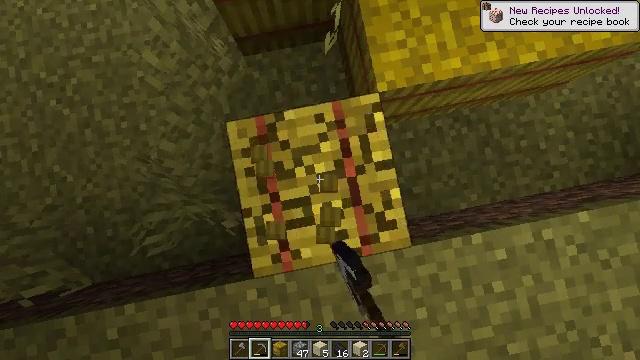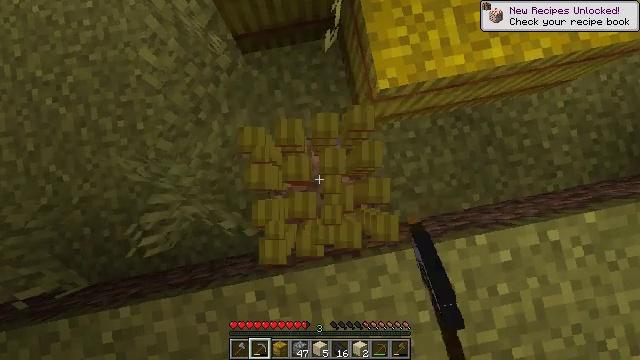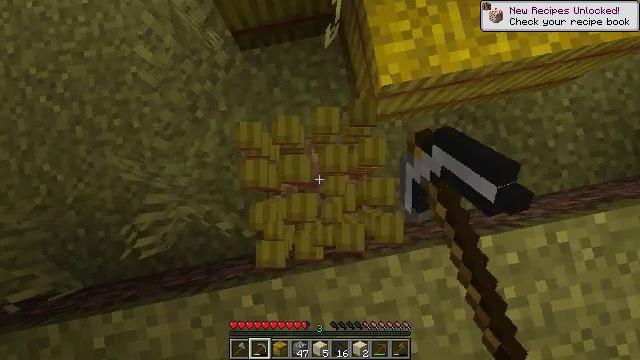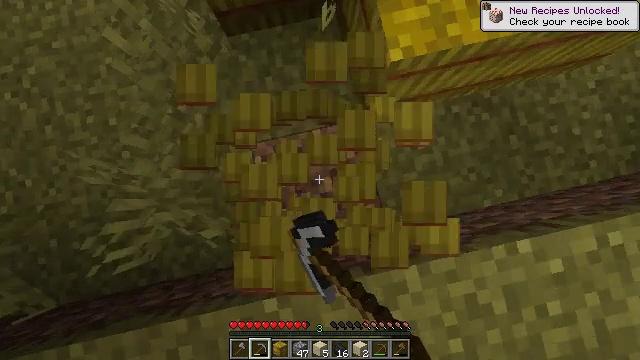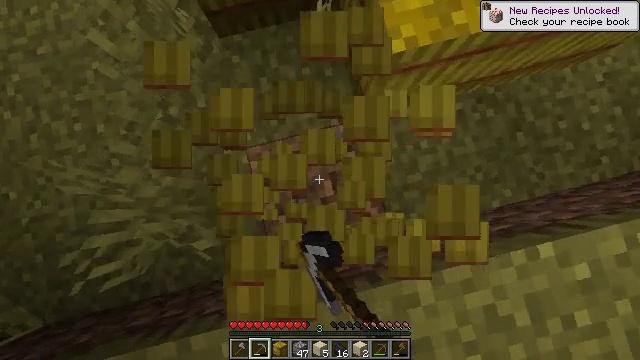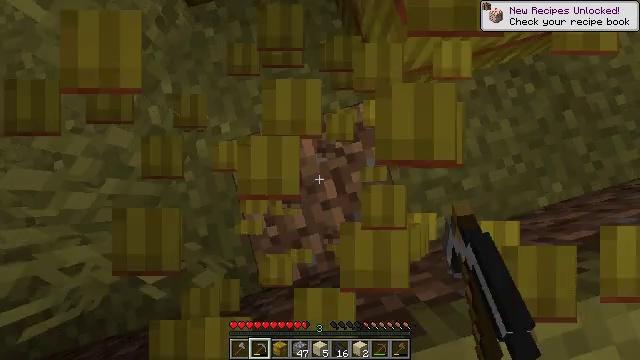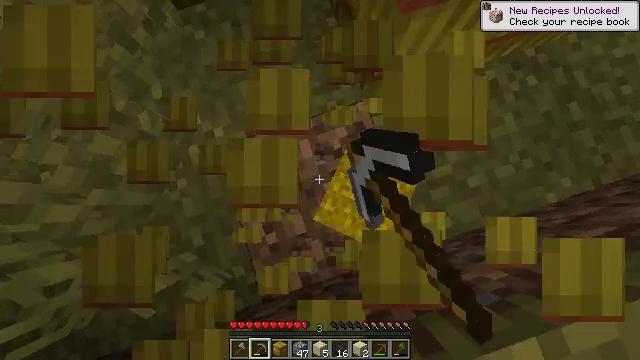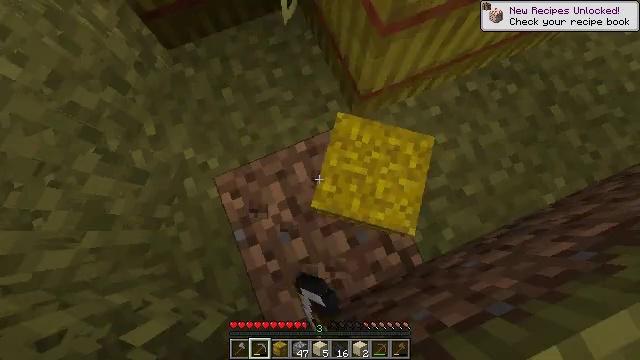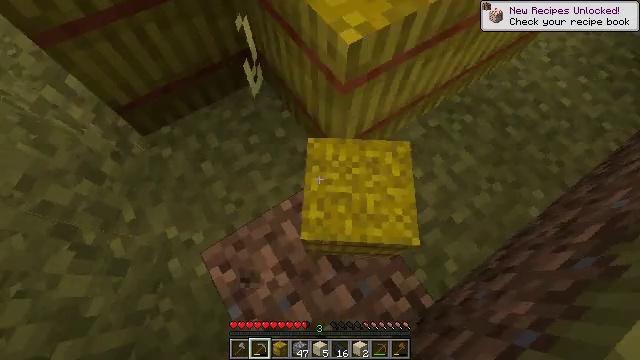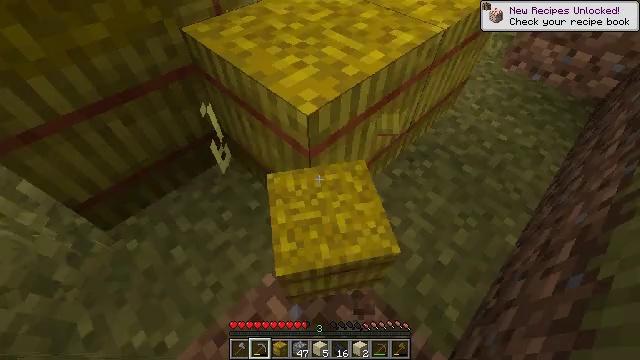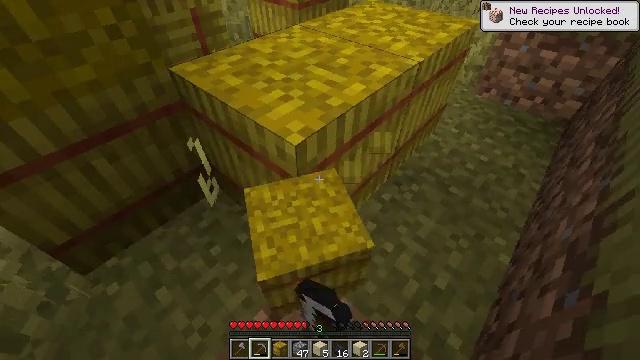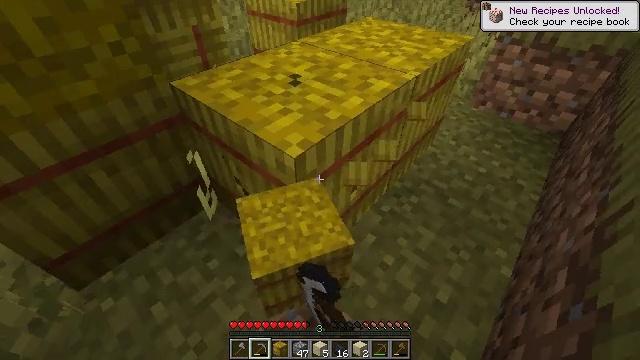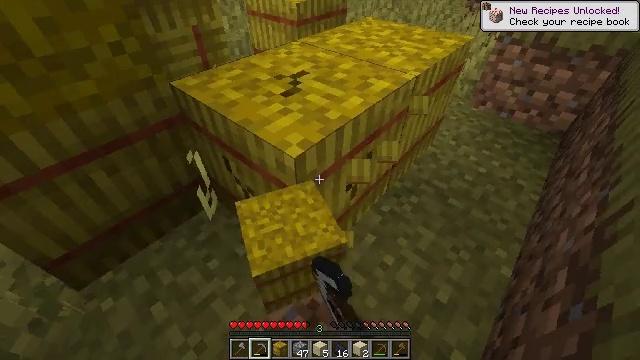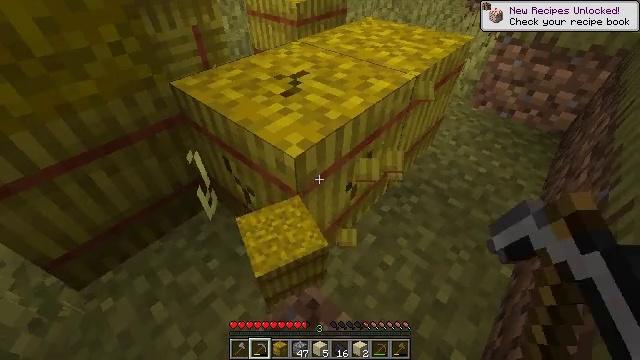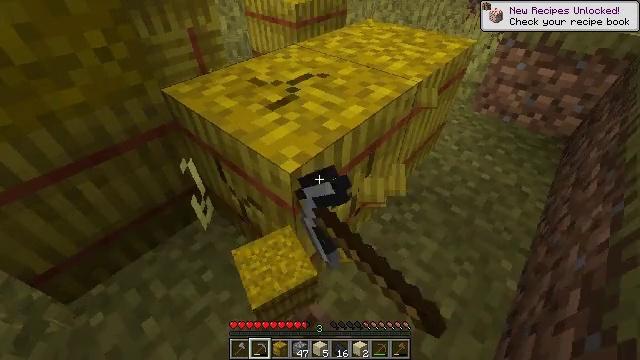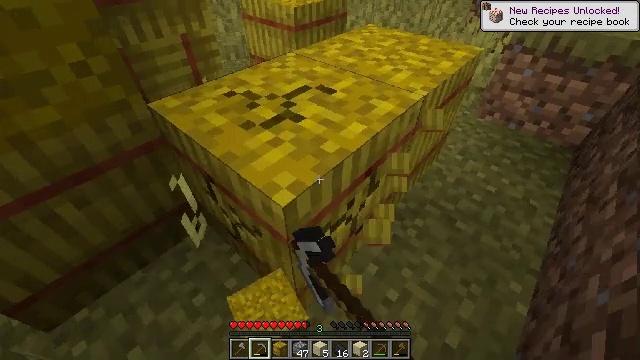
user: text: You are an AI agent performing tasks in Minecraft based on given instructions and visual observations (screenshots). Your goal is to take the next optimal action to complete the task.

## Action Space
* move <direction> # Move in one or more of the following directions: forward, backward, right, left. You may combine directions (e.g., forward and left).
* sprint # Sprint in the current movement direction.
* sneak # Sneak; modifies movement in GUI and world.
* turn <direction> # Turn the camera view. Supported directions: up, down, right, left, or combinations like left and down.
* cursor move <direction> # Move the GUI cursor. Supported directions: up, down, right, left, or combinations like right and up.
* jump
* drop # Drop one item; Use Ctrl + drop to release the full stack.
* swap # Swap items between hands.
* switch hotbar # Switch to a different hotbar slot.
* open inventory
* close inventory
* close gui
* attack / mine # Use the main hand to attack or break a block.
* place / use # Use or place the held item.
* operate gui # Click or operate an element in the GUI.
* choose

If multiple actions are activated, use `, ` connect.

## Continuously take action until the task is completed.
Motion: motion action
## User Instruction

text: Gather hay blocks from the farm.
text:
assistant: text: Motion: attack / mine
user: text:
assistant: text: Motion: attack / mine
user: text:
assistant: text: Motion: turn right, attack / mine
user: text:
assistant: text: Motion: turn right and up, attack / mine
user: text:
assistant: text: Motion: turn right, attack / mine
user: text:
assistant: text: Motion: turn right, attack / mine
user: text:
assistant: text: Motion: turn right and up, attack / mine
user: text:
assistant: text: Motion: turn right and up, attack / mine
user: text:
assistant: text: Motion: turn right and up, attack / mine
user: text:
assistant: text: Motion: turn right and up, attack / mine
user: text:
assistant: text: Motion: turn up, attack / mine
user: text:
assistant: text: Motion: attack / mine
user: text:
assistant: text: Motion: attack / mine
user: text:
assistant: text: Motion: move forward, attack / mine
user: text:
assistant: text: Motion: move forward, attack / mine
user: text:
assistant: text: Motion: move forward, attack / mine
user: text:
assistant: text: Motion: attack / mine
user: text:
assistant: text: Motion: attack / mine
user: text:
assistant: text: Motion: attack / mine
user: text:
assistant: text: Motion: attack / mine
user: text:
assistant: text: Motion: attack / mine
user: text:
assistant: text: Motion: attack / mine
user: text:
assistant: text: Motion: attack / mine
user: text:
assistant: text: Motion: attack / mine
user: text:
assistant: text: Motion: attack / mine
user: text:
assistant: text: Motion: attack / mine
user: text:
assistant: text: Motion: attack / mine
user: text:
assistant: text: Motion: turn right and up, attack / mine
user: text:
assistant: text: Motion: turn right and up, attack / mine
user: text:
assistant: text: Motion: turn right and up, attack / mine